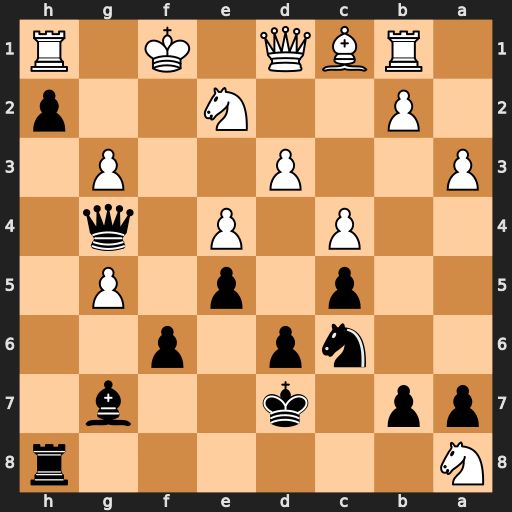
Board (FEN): N6r/pp1k2b1/2np1p2/2p1p1P1/2P1P1q1/P2P2P1/1P2N2p/1RBQ1K1R
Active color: b
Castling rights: -
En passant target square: -
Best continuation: Qf3+ Ke1 Qxh1+